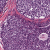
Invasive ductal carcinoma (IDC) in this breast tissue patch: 0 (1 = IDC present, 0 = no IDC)